高一 · 立体几何学
在正方体 $A B C D-A_{1} B_{1} C_{1} D_{1}$, 二面角 $A-B D-A_{1}$ 的大小为

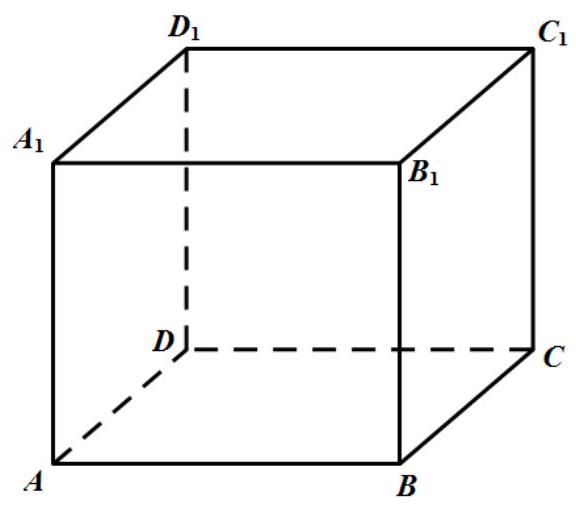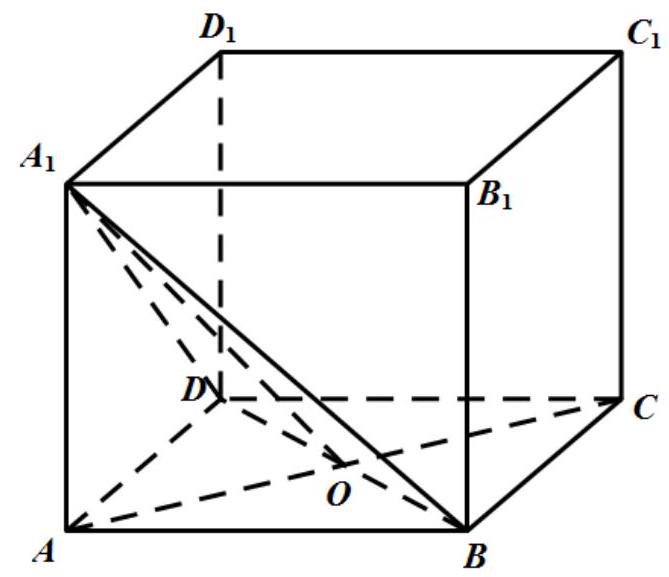
答案: \operatorname{rccos} \frac{\sqrt{3}}{3}$
解析: 【分析】

连接 $A C, B D$, 交于 $O$, 连 $A_{1} O$, 可得 $\angle A_{1} O A$ 是二面角 $A-B D-A_{1}$ 的平面角, 在直角三角形 $A_{1} O A$ 中可求得结果.

【详解】

连接 $A C, B D$, 交于 $O$, 连 $A_{1} O$,

如图所示:

因为 $B D \perp A C$, 且 $A_{1} O$ 在底面 $A B C D$ 内的射影是 $A O$,

所以由三垂线定理可得 $B D \perp A_{1} O$,

所以 $\angle A_{1} O A$ 是二面角 $A-B D-A_{1}$ 的平面角,

设正方体的棱长为 1 , 则 $A O=\frac{\sqrt{2}}{2}, A_{1} O=\sqrt{A_{1} A^{2}+A O^{2}}=\sqrt{1+\left(\frac{\sqrt{2}}{2}\right)^{2}}=\frac{\sqrt{6}}{2}$,
所以 $\cos \angle A_{1} O A=\frac{A O}{A_{1} O}=\frac{\frac{\sqrt{2}}{2}}{\frac{\sqrt{6}}{2}}=\frac{\sqrt{3}}{3}$,

因为 $0<\angle A_{1} O A<\frac{\pi}{2}$,

所以 $\angle A_{1} O A=\arccos \frac{\sqrt{3}}{3}$.

故答案为: $\arccos \frac{\sqrt{3}}{3}$.

【点睛】

本题考查了三垂线定理, 考查了求二面角, 关键是作出二面角的平面角, 属于基础题.